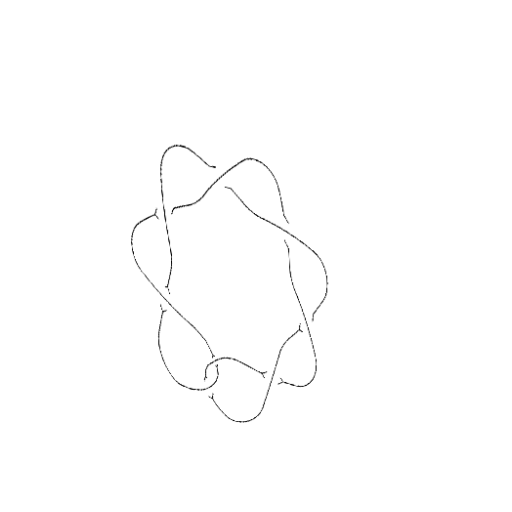
Crossing number: 8